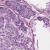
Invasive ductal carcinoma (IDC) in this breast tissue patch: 1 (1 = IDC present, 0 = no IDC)